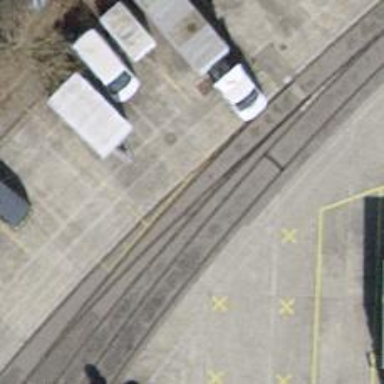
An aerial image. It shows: Railway switch.